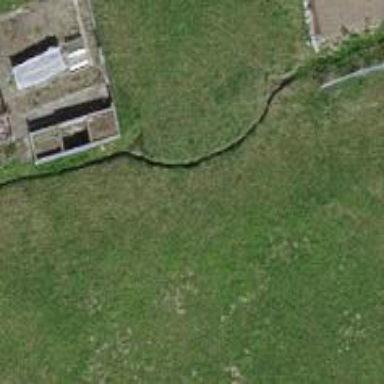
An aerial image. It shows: Ditch in the surroundings.